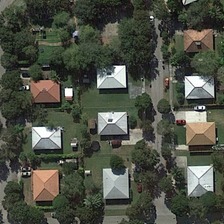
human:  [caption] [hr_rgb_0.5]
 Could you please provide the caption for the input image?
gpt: some buildings and many green trees are in a medium residential area .

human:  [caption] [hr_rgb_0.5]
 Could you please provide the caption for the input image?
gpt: some buildings and many green trees are in a medium residential area .

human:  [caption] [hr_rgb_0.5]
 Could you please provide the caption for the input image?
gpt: some buildings and many green trees are in a medium residential area .

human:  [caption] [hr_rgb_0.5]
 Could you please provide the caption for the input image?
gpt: some buildings and many green trees are in a medium residential area .

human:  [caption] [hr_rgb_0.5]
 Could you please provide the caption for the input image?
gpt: some buildings and many green trees are in a medium residential area .